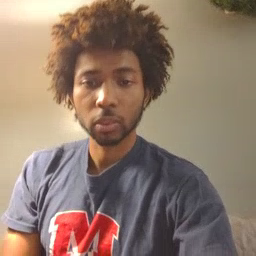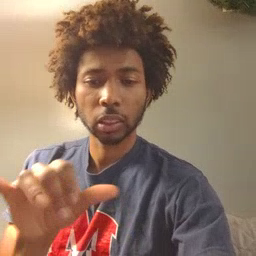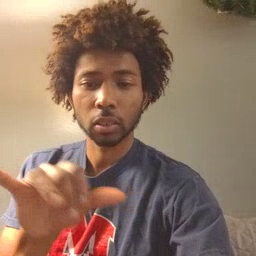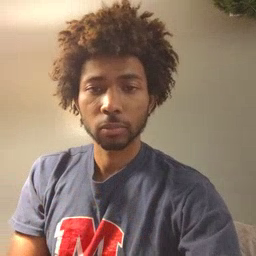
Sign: same